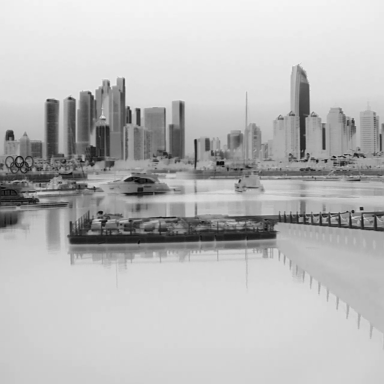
There are three canoes in the infrared image.